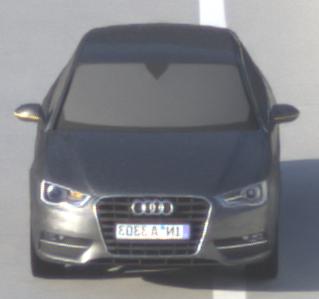
Make: Audi
Model: A3 1.2 TFSI
Detailed model: A3 (8V)
Model produced from: 2013/02
Model produced until: 2014/05
Doors: 3
Color: gray
Road condition: dry road
Daytime: sunrise or sunset
Contrast: medium contrast